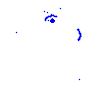
Particle: pion